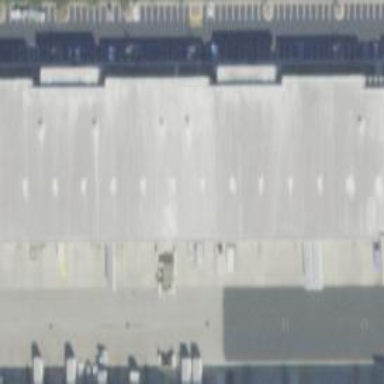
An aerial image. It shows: Warehouse.